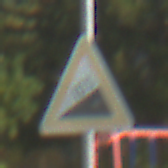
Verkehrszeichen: Steigung10
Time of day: MorningAfternoon
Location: Outdoor (Suburban)
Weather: PartlyCloudy
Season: NotSpecified
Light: Natural